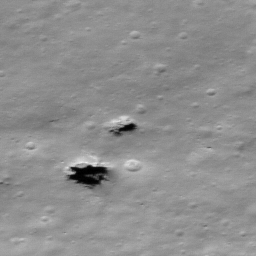
Pit: Stevinus 14b
Host crater: Stevinus
Host type: impact_melt
Lunar coordinates: latitude -32.164, longitude 54.712